Question: I am having 2 'html' files and one 'IFrame' .
The structure is ,

I can able to get the object of an 'outside.html' and 'iframe'. But I cant get the object of an 'inside.html'.
My inside.html will be,
'''
<html>
<head>
<meta http-equiv="Content-Type" content="text/html; charset=UTF-8">
<link rel="stylesheet" type="text/css" href="<%=request.getContextPath() %>/css/chat.css">
<title>Heart JSP page</title>
</head>
<body>
<div id="messageArea" class="divBorder">
Chat Interaction id is : Some value.
</div>
<div id="enterMessage" class="divBorder">
Your message Area
</div>
</body>
</html>
'''
My 'javascript' is
'''
if($("#chatMessageArea").length){
alert("outside.html Object is present !");
if($("#ch"+intxnId).length){
alert("IFrame Object is present !");
if($("#ch"+intxnId).contents().find("#messageArea").length){
alert("inside.html Object is present !");
}else{
alert("inside.html Object is not available !");
}
}else{
alert("IFrame Object is not available !");
}
}
else{
alert("outside.html Object is not available !");
}
'''
Note :
'#chatMessageArea' - id of a div of the outside.html
'#chintxid' - id of a iframe
'#messageArea' - id of a div in the inside.html
Can anyone help to get the object of the inside.html.
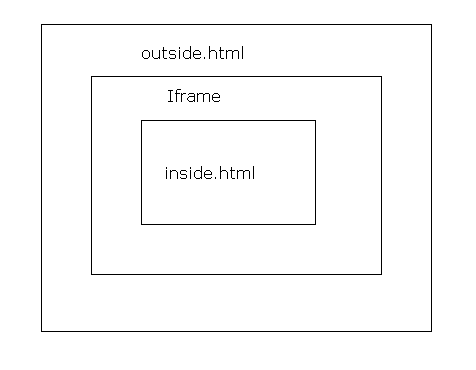
Answer: Got the solution by,
'''
if($("#chatMessageArea").length){
alert("chatMessageArea Object is present !");
if($("#ch"+intxnId).length){
if($("#ch"+intxnId).contents().find('body').find("#messageArea").length){
alert("messageArea Object is present !");
}else{
alert("messageArea Object is not available !");
}
}else{
alert("IFrame Object is not available !");
}
}
else{
alert("chatMessageArea Object not available !");
}
'''